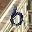
Label: 6